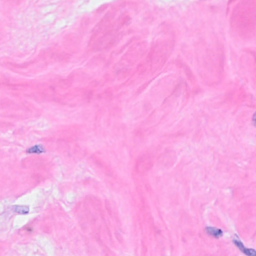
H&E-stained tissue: Breast